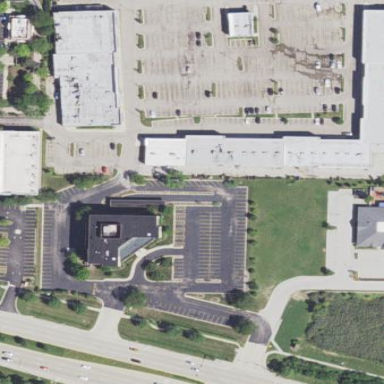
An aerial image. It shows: Retail building.